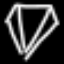
Label: diamond